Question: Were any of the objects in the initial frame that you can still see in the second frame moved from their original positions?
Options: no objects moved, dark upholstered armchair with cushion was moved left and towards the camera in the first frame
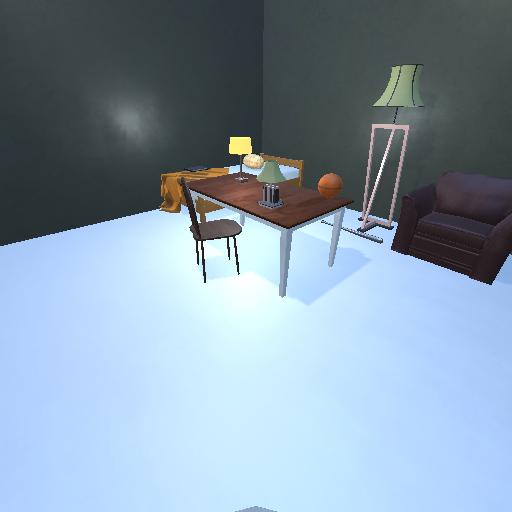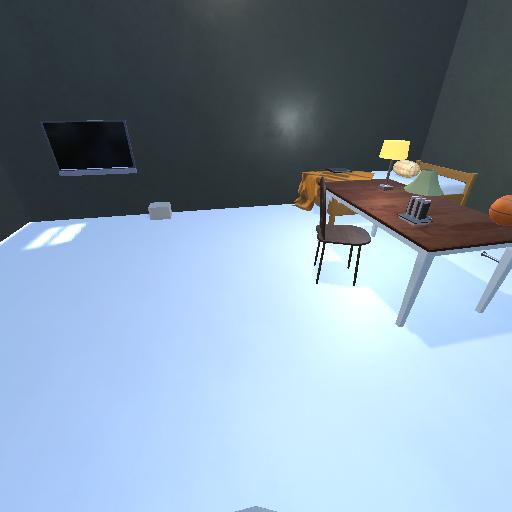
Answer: no objects moved